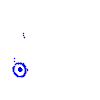
Particle: pion